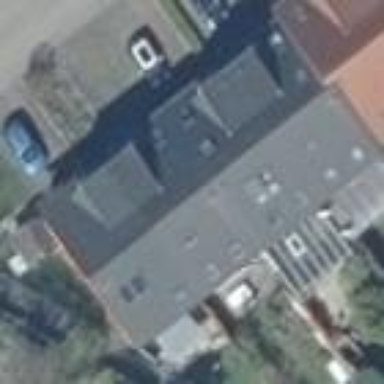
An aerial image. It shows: Terrace building with gabled roof made of black roof tiles.